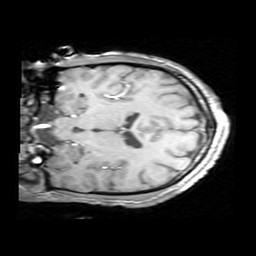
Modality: T1w
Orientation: coronal
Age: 23
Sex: male